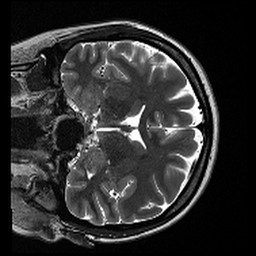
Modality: T2w
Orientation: coronal
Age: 29
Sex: female
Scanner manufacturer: siemens
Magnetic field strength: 3 T
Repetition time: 13.15 s
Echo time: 0.082 s